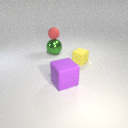
large purple rubber cube in front of large green metal sphere